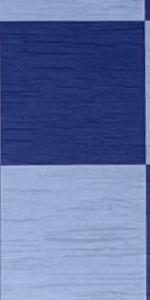
Label: Empty